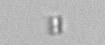
Label: Chaetoceros_tenuissimus